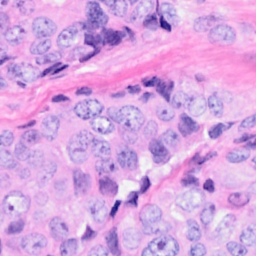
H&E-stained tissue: Breast